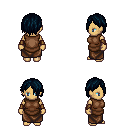
a pixel art fantasy rpg character, female body template, human, tanned skin, brown tunic, robe skirt, raven bangs hairstyle, cloth bracers, four views (front, back, left, right), 2x2 character sprite sheet, small pixel art, hard edges, no anti-aliasing